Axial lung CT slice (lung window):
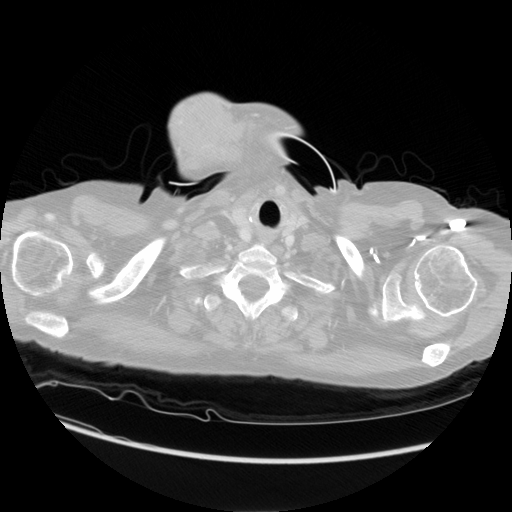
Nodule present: no